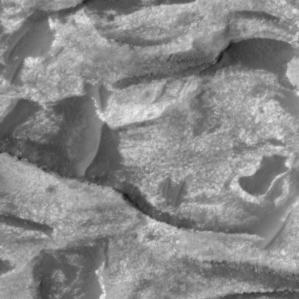
Label: non_frost